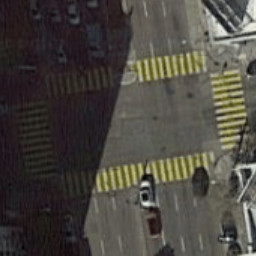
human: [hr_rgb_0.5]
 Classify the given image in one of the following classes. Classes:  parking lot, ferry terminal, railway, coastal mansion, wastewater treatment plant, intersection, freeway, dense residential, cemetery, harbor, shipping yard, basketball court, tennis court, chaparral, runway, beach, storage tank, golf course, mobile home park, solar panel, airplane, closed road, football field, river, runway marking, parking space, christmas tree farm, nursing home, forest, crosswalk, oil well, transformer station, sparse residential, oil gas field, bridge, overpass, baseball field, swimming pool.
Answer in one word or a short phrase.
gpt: crosswalk